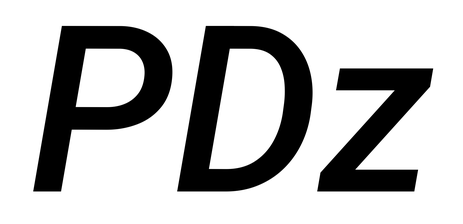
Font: Roboto-Italic_Medium_Italic